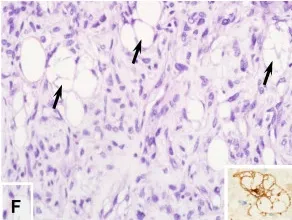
Microscopic features. F, sporadic mature adipose tissue (x400 original magnification). Adipose cells showed S-100 immunostaining (inset, x400 original magnification).
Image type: pathology (immunostaining)